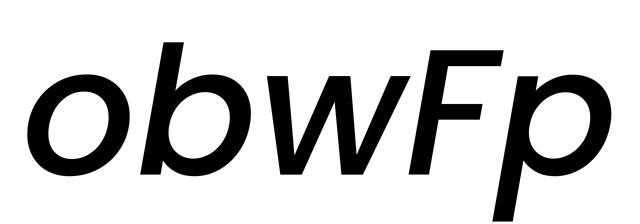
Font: Poppins-MediumItalic